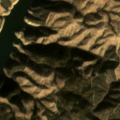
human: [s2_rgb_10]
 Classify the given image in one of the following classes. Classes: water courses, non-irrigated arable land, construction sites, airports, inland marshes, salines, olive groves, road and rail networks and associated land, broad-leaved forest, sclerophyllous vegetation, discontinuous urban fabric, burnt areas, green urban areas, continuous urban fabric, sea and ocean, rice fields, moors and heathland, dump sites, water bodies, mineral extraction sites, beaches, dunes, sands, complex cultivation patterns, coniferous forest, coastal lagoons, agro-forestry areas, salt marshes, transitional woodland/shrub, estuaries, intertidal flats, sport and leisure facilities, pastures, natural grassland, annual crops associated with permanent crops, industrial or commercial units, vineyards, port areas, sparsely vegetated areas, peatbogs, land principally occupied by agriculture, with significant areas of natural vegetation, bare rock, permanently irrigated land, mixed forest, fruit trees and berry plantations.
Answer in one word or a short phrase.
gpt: olive groves, land principally occupied by agriculture, with significant areas of natural vegetation, broad-leaved forest, moors and heathland, transitional woodland/shrub, water bodies